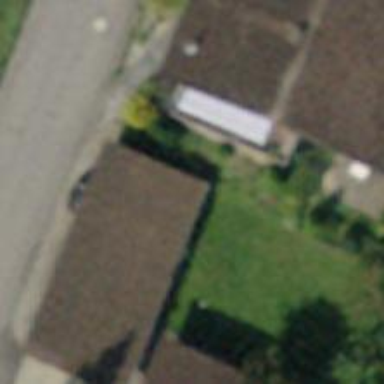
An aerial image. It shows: View of roof of building.